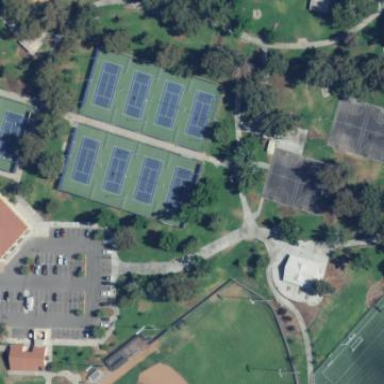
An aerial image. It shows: Tennis court on the leisure land pitch.